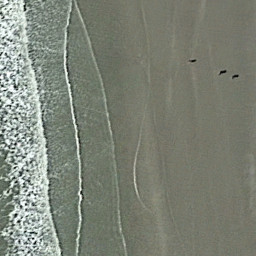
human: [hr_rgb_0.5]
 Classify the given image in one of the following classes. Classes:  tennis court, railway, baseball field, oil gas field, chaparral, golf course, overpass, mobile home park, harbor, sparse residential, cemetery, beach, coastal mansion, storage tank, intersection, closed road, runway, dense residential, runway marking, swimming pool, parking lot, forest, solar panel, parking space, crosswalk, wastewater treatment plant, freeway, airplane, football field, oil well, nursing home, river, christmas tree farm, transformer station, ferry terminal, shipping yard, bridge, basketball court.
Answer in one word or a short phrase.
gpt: beach